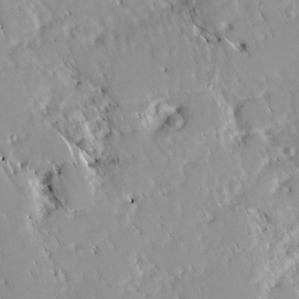
Label: non_frost